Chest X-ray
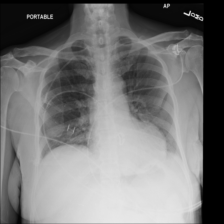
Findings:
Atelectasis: negative
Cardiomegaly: negative
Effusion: negative
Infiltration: negative
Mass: negative
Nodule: negative
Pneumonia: negative
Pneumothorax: negative
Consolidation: negative
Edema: negative
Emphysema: negative
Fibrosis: negative
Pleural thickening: negative
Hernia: negative